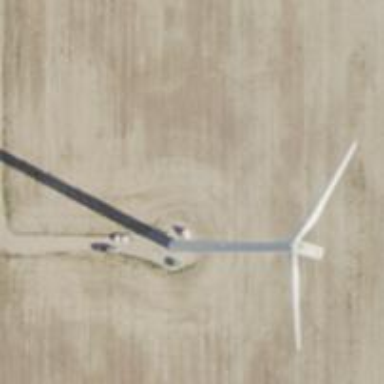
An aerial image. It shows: Wind generator using horizontal axis wind turbines.